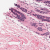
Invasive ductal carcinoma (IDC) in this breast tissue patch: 0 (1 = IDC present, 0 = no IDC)